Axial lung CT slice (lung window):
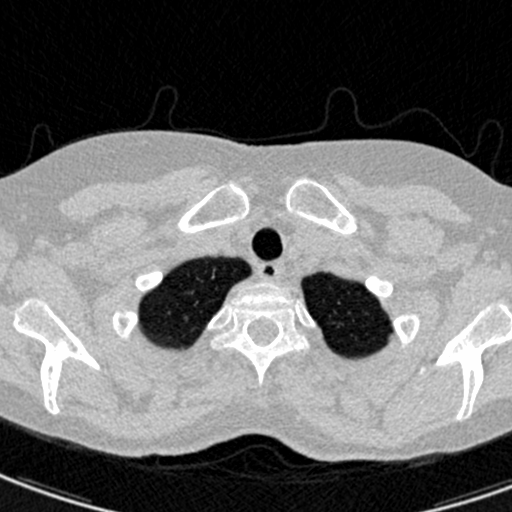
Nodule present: no